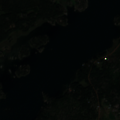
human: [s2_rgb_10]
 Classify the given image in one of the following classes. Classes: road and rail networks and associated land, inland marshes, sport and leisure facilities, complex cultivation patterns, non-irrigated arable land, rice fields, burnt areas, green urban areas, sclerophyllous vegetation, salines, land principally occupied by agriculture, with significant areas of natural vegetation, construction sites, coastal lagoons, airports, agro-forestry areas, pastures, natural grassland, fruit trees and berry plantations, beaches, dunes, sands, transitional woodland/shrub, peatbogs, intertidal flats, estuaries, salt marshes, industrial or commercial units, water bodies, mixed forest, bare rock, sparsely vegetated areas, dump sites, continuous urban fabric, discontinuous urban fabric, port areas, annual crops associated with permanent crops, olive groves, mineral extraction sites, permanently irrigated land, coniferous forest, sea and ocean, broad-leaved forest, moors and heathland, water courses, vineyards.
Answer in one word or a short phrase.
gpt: land principally occupied by agriculture, with significant areas of natural vegetation, coniferous forest, mixed forest, sea and ocean